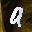
Label: 9